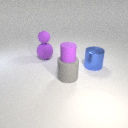
small purple rubber sphere behind small purple rubber cylinder